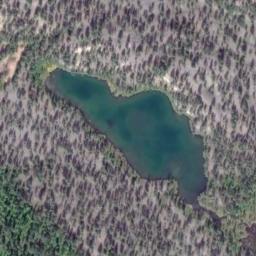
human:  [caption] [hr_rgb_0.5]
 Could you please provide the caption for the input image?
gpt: The lake lies in a sparse forest and the water is green .

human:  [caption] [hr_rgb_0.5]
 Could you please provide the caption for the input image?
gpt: There are many trees around the lake .

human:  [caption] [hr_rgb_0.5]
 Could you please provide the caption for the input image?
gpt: An irregularly shaped pale blue lake surrounded by purple forest .

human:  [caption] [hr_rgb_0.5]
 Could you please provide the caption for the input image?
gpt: The lake in the picture has branches .

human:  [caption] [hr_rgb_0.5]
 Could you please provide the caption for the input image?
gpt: There are many trees around the lake .